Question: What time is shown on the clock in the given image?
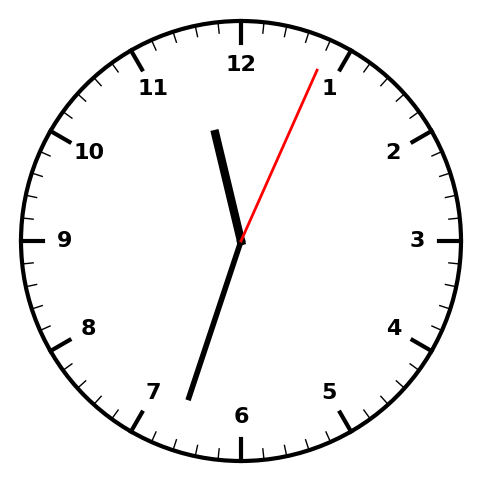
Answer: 11:33:04